Field crop: maize
Growth stage: 2
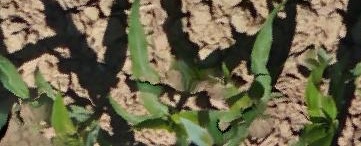
Species: maize